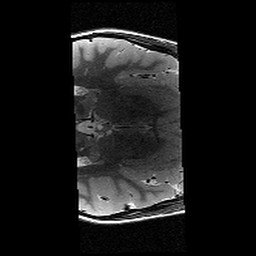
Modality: T2w
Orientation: axial
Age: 13
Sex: male
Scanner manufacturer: siemens
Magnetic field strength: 3 T
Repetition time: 8.46 s
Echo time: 0.067 s